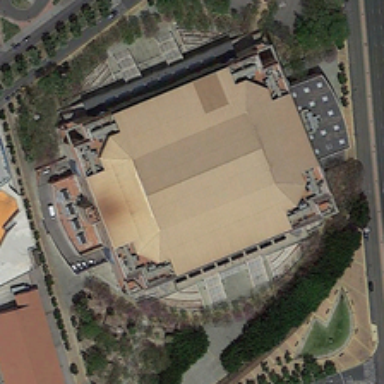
The brown roof stadium is located in the middle of the road .